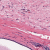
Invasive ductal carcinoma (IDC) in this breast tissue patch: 0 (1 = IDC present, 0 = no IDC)